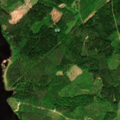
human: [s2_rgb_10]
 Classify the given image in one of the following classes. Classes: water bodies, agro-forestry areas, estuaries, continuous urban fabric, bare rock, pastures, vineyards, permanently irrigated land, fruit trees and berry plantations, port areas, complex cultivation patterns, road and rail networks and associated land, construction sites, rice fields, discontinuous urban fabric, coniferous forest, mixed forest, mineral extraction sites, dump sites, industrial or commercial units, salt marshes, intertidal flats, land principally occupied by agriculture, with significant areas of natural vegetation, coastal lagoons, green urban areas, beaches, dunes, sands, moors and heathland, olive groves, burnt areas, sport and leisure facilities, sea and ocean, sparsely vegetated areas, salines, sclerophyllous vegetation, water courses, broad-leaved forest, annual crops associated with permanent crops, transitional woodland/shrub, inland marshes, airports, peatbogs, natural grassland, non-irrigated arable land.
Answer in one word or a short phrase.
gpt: coniferous forest, mixed forest, transitional woodland/shrub, water courses